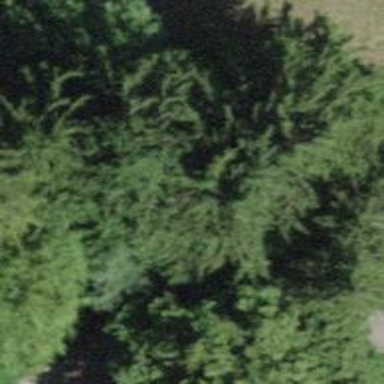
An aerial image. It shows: Single tag "natural: tree."